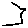
Label: hexagon